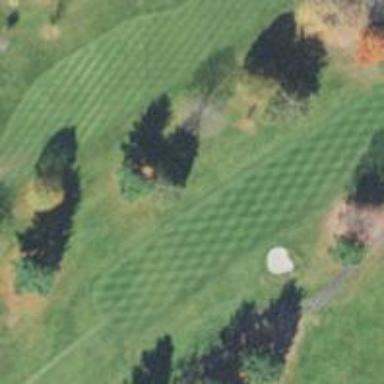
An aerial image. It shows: Grassy area designated as golf fairway.